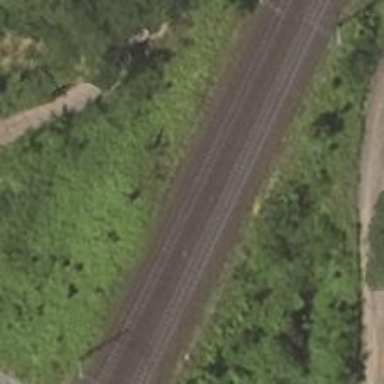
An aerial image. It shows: Railway signal.